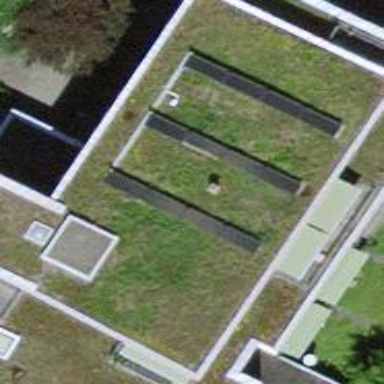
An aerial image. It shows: Building part with flat roof.